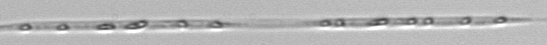
Label: Rhizosolenia